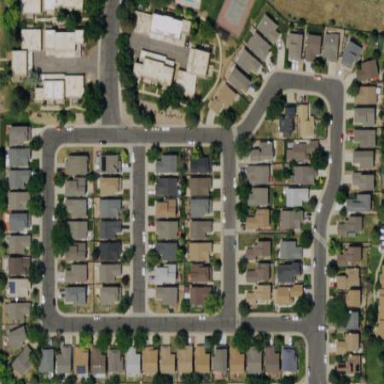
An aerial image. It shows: Residential area consisting of single-family homes.